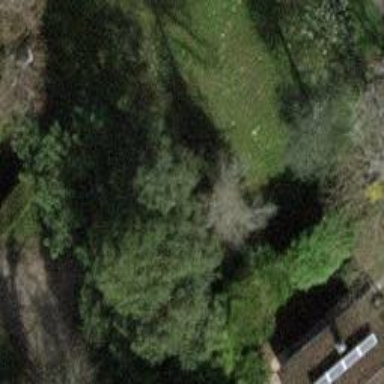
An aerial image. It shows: Needle-leaved tree in natural setting.